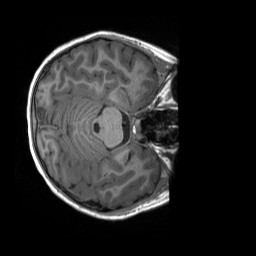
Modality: T1w
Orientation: axial
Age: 8
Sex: male
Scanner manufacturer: siemens
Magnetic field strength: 3 T
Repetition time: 2.3 s
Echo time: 0.00232 s